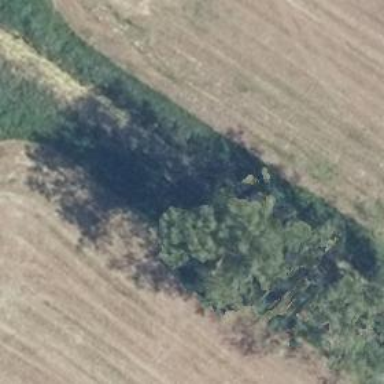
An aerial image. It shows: Row of trees in natural setting.